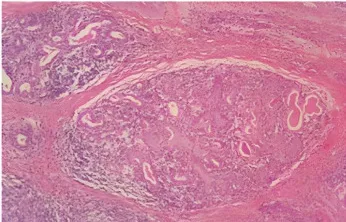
Postoperative examination: postoperative histopathological manifestations of H&E staining. (B) Multinucleated giant cells.
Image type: pathology (h&e)